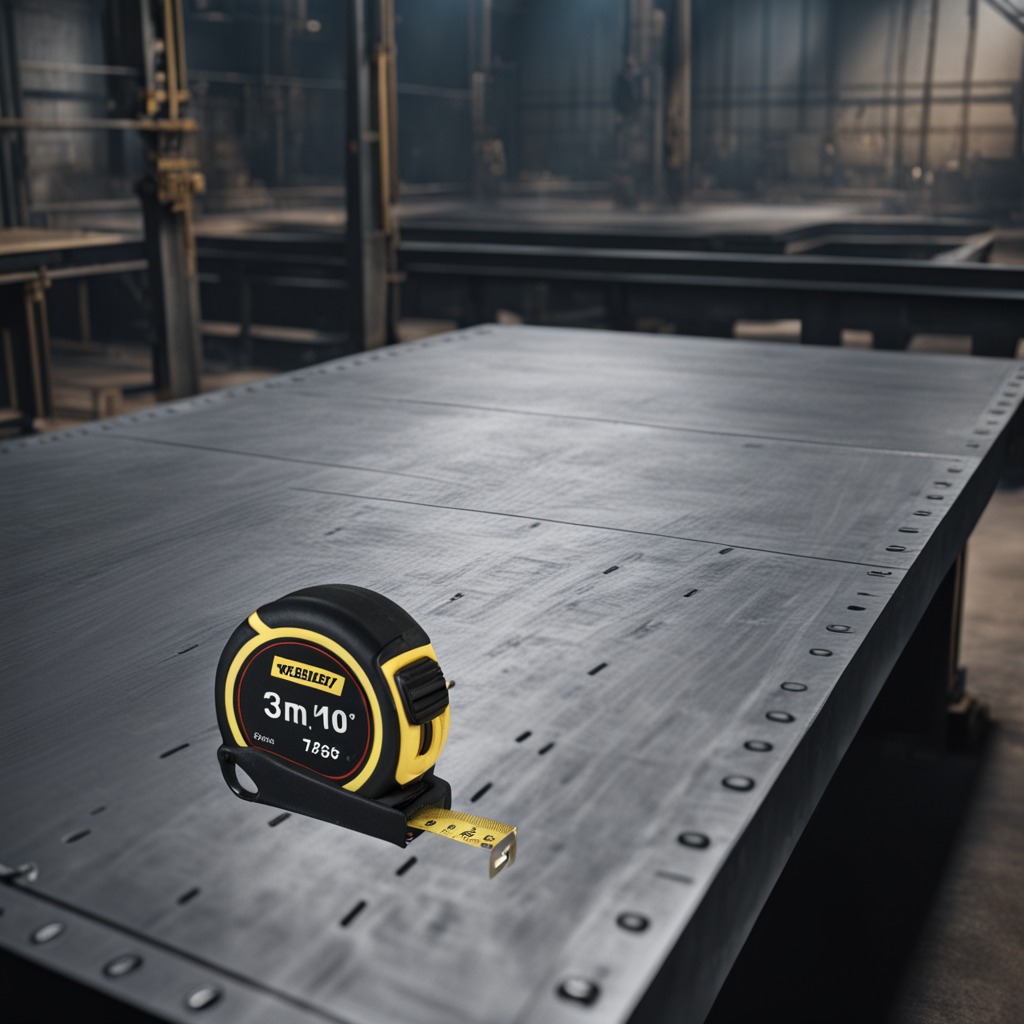
A measuring tape is lying on the cold steel table in a mining workshop.